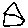
Label: house